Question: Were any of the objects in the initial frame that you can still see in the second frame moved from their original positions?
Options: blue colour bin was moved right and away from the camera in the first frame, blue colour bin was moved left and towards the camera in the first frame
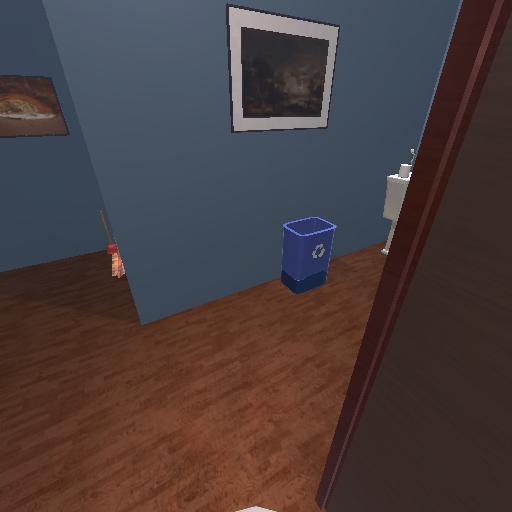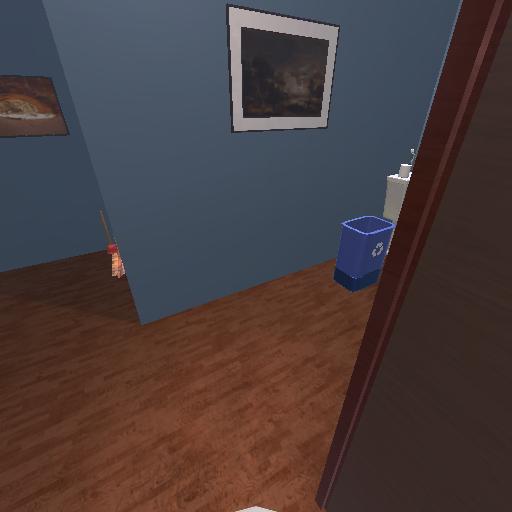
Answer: blue colour bin was moved right and away from the camera in the first frame